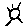
Label: sun